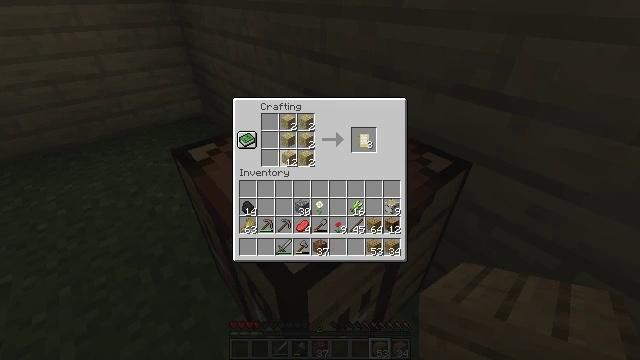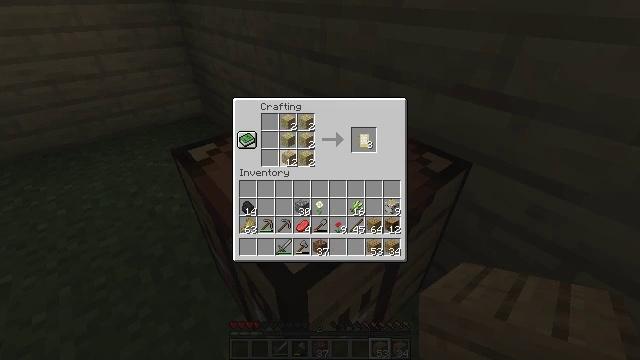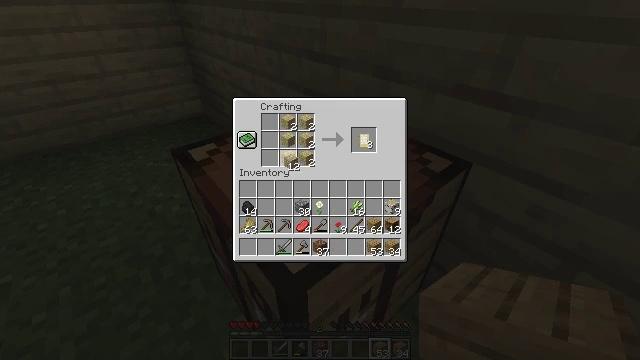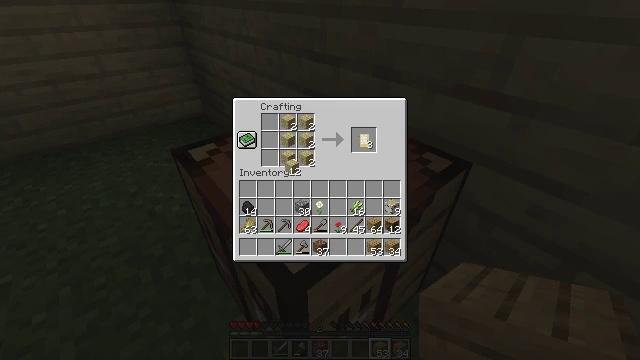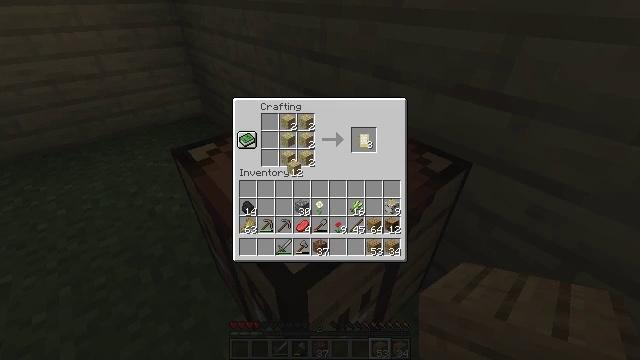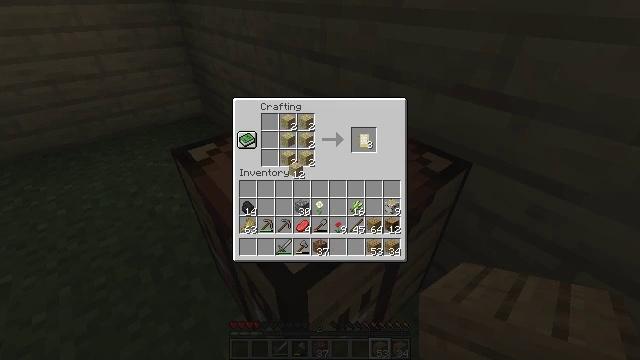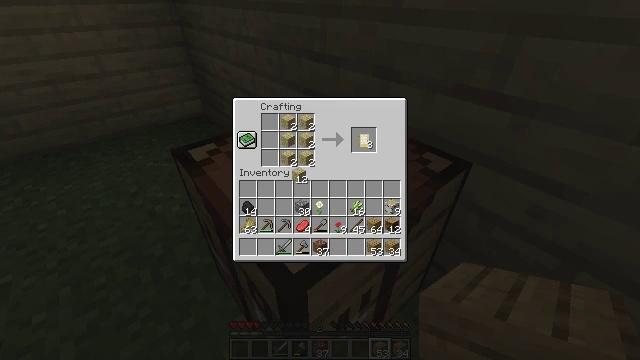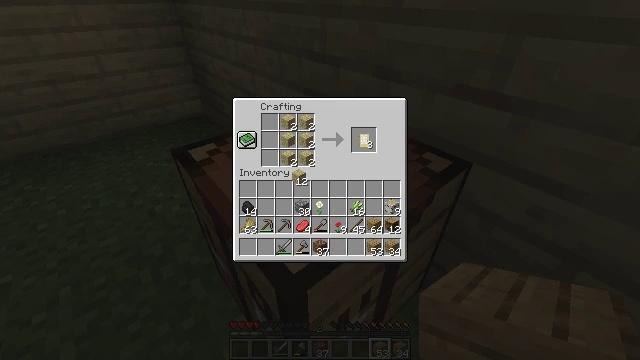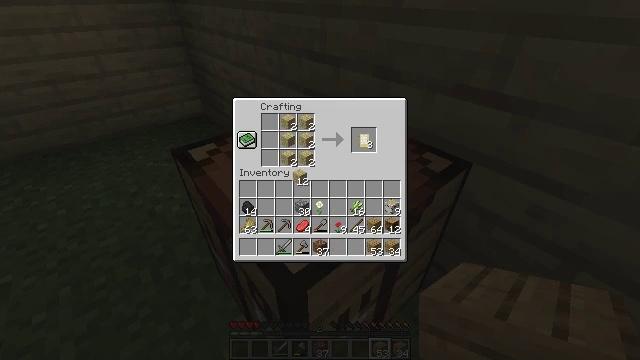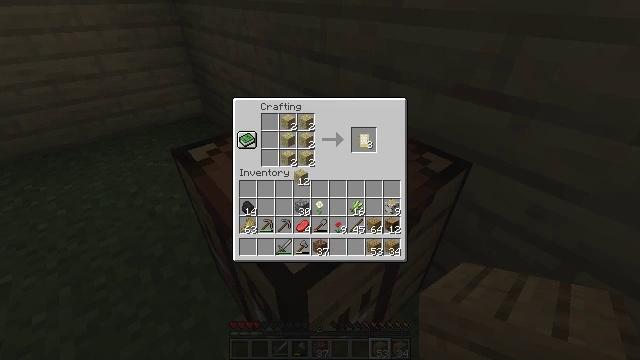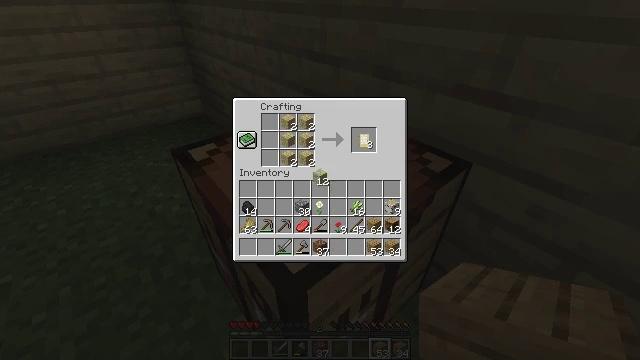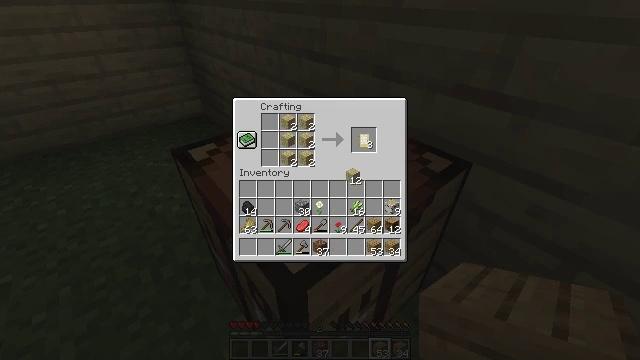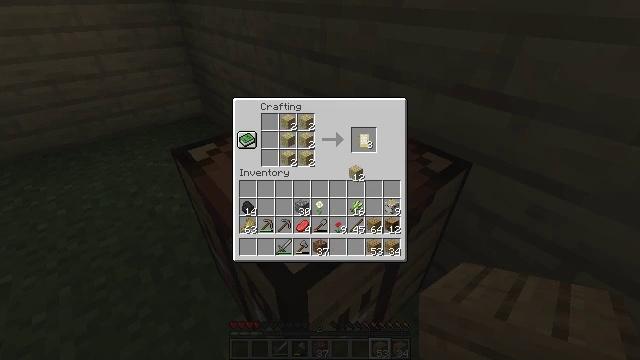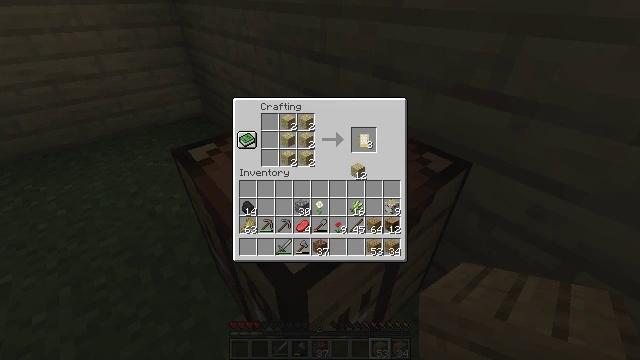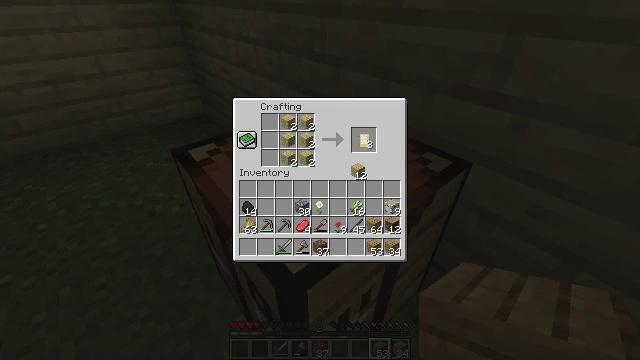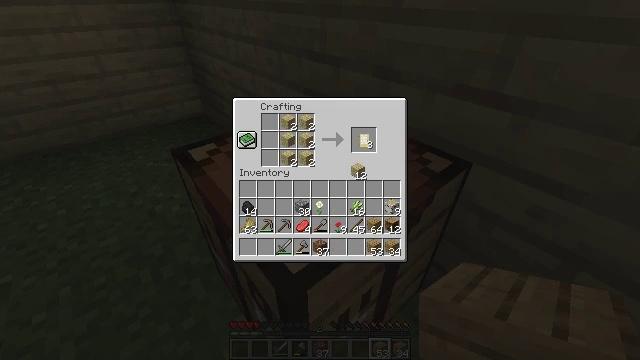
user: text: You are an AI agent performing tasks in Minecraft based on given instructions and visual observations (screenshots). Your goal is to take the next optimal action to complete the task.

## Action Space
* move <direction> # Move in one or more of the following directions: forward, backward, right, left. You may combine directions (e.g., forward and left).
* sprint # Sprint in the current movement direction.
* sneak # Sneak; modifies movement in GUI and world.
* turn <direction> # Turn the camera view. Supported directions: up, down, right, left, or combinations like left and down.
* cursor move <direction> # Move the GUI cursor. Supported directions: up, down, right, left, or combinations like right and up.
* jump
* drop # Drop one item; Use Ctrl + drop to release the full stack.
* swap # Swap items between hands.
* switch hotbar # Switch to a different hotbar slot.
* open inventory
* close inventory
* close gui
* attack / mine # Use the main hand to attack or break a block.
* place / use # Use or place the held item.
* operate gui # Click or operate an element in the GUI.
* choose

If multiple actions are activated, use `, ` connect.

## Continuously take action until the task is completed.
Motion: motion action
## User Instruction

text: Create a birch door with birch planks.
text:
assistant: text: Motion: no_op
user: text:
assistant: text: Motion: no_op
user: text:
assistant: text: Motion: no_op
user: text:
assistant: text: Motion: no_op
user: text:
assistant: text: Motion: no_op
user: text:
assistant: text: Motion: no_op
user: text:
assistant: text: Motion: no_op
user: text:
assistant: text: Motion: no_op
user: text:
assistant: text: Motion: no_op
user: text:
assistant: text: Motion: cursor move right
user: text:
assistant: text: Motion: cursor move right
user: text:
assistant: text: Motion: no_op
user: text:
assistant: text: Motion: no_op
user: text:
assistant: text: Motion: no_op
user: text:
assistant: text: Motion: no_op
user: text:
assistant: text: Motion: no_op
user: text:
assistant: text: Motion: no_op
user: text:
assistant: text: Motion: no_op
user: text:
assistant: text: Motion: no_op
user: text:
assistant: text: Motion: cursor move left
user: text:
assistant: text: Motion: no_op
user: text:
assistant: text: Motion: cursor move left
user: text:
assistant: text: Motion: no_op
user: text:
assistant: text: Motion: no_op
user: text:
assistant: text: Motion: no_op
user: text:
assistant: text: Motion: no_op
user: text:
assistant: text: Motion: no_op
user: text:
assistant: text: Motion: no_op
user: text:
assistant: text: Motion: no_op
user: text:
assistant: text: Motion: no_op